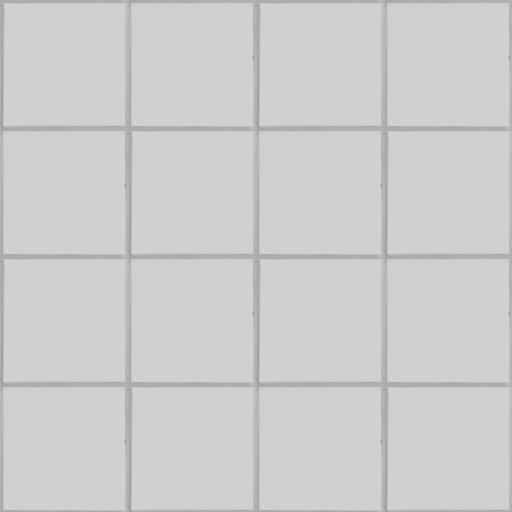
Tags: bathroom floor stone tiled tiles white